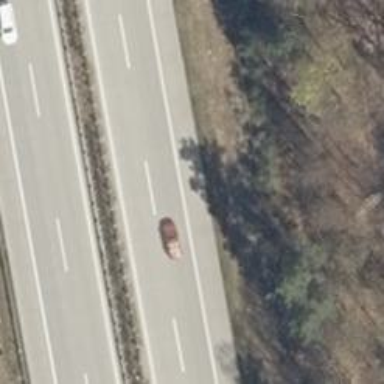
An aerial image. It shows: Motorway with concrete surface.